Current action and preconditions to check: path_clear

Your task: For each precondition in the list above, predict whether it will hold at this action.

Consider the current scene as observed from the mobile robot's camera, and analyze the predicted future states of all dynamic agents (e.g., people, animals, vehicles, or any moving entities) within the NEXT SECOND.

IMPORTANT: Only answer "very likely" if you are absolutely certain—based on strong, clear evidence—that a dynamic agent will violate the precondition in the predicted future state. Do NOT answer "very likely" for unlikely, ambiguous, or low-probability risks.

Ask yourself for each precondition: Is there a high probability, with clear and convincing evidence, that the predicted future states of any dynamic agent will interfere with the predicted future state of the currently executing action within the NEXT SECOND, causing that precondition to fail?

Assess the risk level based on these predictions. Use "likely" or "very likely" if motions create a clear risk of interference.

Use "neutral" or "improbable" if agents are nearby but their predicted paths are clearly diverging or non-conflicting.

Failure Risk Categories: "very improbable", "improbable", "neutral", "likely", "very likely"

Answer Format: Output ONLY the probability_of_failure value from these categories: "very improbable", "improbable", "neutral", "likely", "very likely"

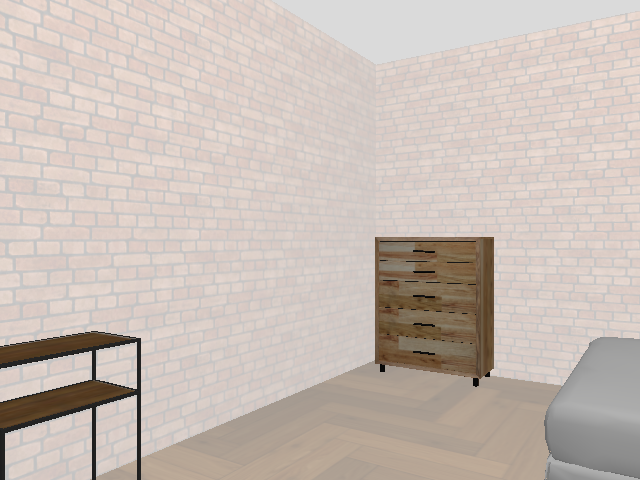

Answer: very improbable